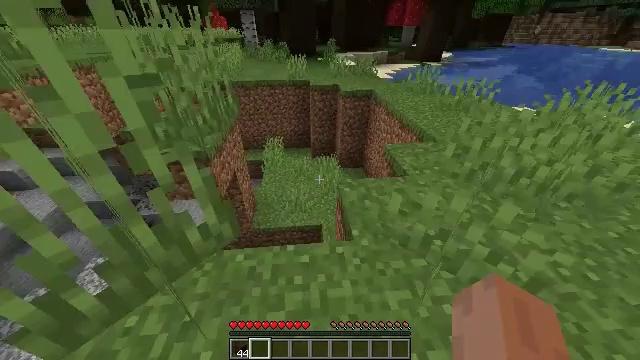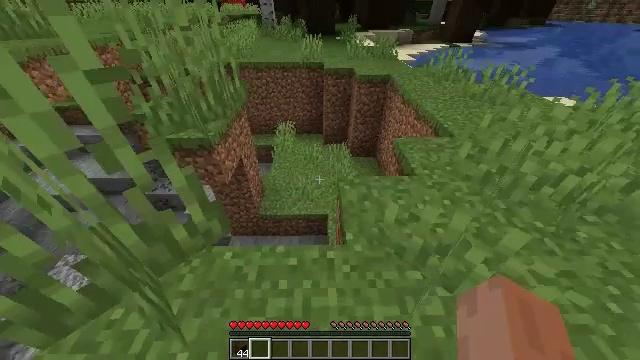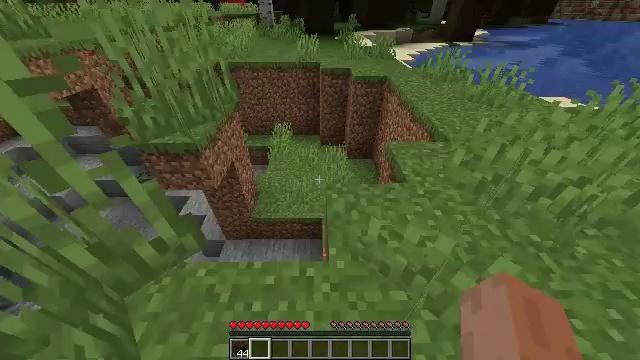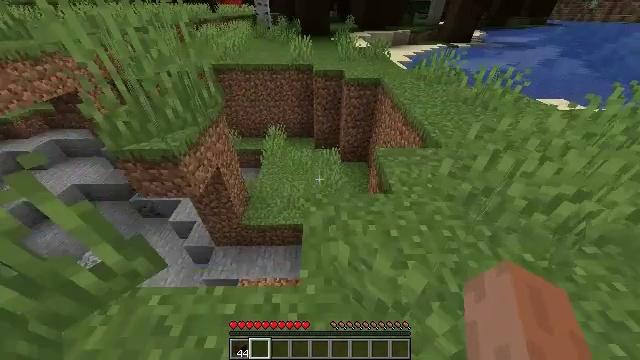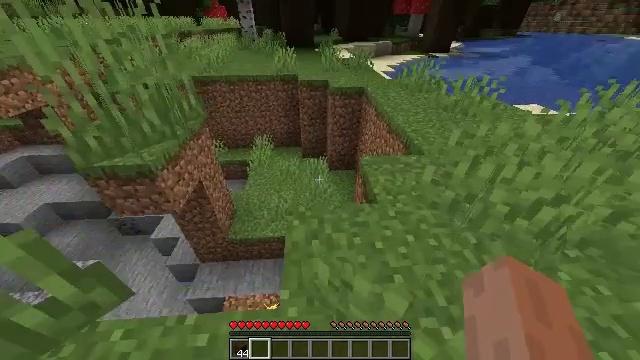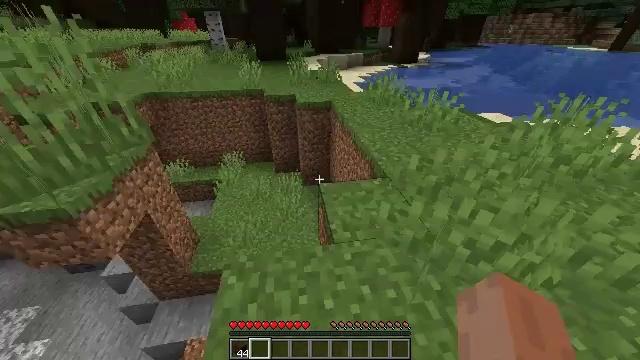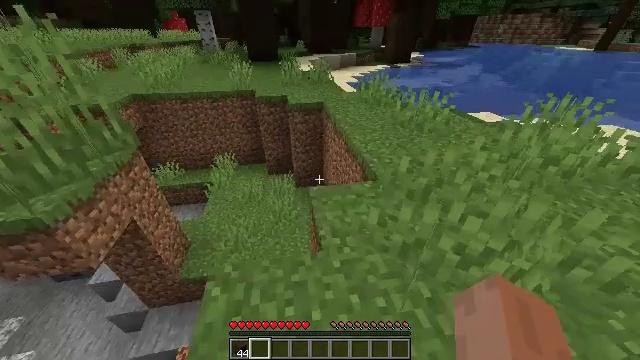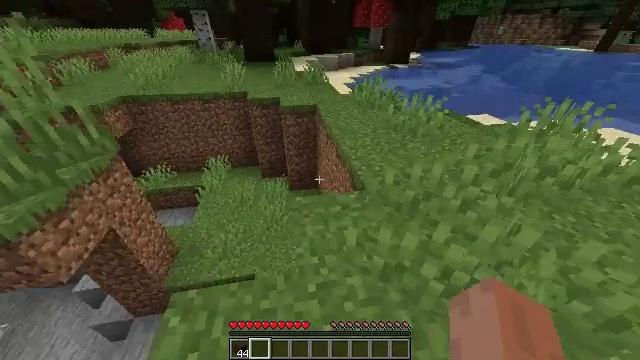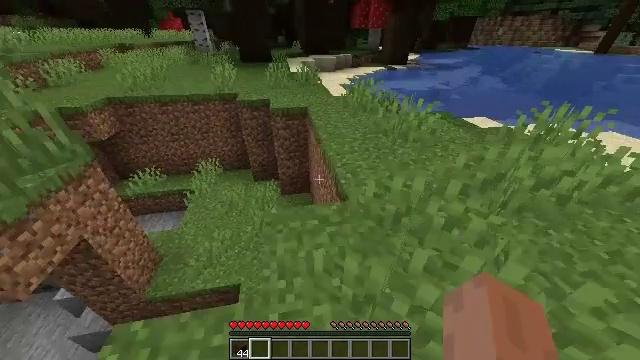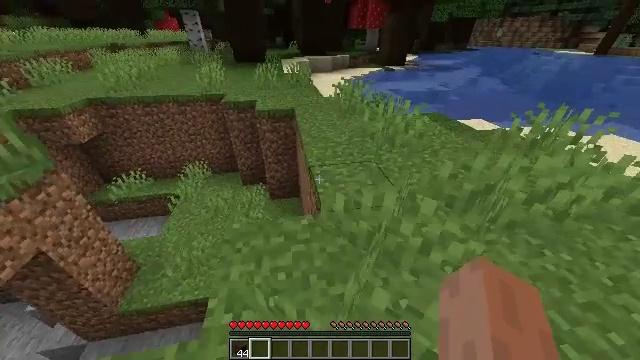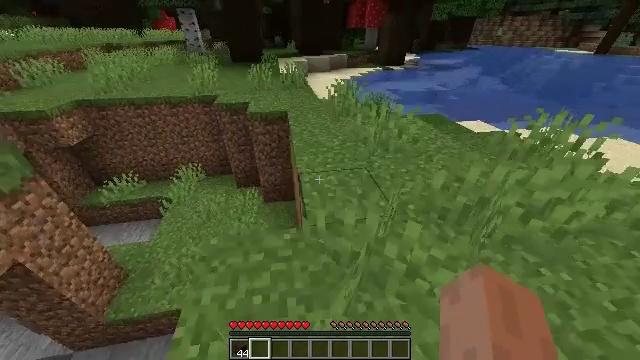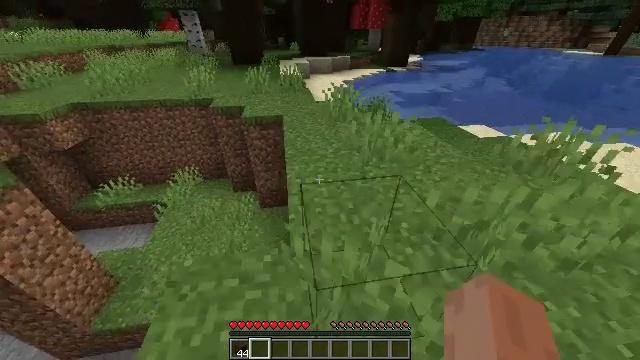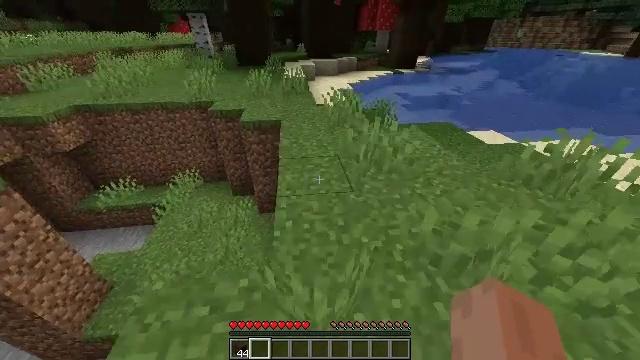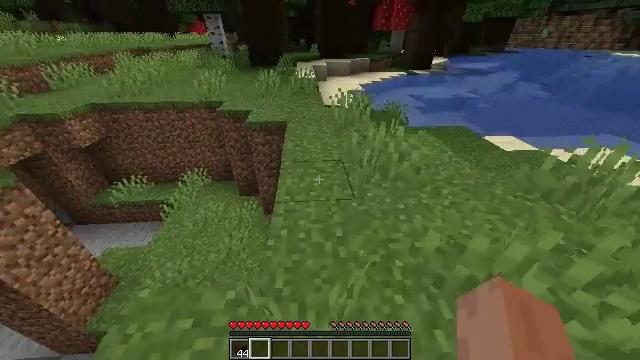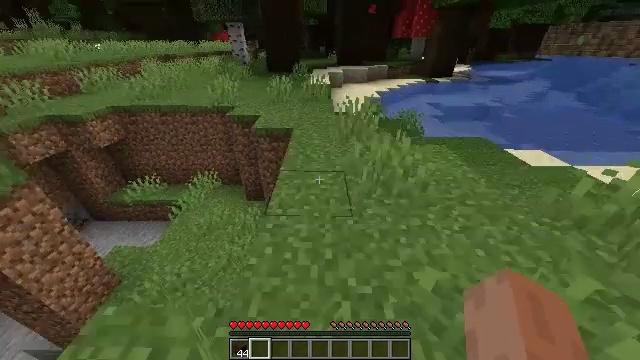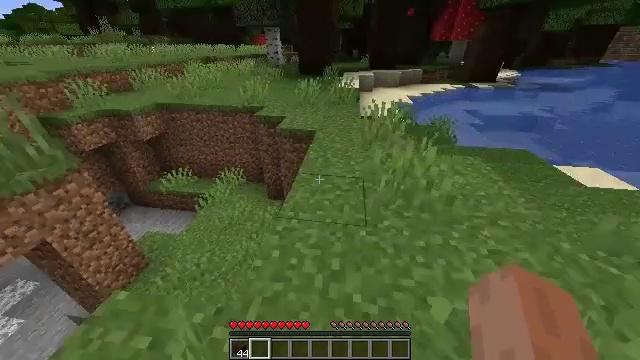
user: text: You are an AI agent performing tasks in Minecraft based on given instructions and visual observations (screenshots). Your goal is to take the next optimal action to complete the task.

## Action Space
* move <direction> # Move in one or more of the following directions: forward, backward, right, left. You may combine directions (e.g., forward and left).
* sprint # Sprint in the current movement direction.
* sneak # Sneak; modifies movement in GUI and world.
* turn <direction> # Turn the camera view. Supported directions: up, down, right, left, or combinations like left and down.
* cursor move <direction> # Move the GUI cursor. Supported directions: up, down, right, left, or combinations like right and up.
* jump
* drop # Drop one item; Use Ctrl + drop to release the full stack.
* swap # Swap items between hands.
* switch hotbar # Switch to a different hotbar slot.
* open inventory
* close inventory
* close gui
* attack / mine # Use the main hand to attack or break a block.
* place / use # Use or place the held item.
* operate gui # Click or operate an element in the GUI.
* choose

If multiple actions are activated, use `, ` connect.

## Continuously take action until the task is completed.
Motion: motion action
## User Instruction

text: Gather the peony by left-clicking.
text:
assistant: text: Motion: move forward and move right, turn left and down
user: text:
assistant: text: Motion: move forward and move right
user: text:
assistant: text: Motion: move forward and move right
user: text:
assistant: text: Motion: move forward and move right, turn right and up
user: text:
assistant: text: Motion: move forward and move right, turn right and up
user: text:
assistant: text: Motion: move forward and move right, turn right
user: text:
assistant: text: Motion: move forward and move right
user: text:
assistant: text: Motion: move forward and move right
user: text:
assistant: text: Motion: move forward and move right
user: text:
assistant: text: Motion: move forward and move right
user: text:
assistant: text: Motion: move forward and move right, turn left
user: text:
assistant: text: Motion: move forward and move right, turn left
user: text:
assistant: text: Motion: move forward and move right, turn left
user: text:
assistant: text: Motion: move forward and move right, turn left and up
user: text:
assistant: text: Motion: move forward and move right, turn left
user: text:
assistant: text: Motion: move forward and move right, turn left
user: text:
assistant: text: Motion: move forward and move right, turn left
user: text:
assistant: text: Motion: move forward and move right, turn left
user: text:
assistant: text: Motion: move forward and move right, turn left
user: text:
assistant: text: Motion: move forward and move right
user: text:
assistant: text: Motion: move forward and move right
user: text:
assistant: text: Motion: move forward and move right, turn left and up
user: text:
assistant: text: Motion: move forward and move right, turn left and up
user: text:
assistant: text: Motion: move forward and move right
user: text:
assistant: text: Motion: move forward and move right, turn left
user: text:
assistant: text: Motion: move forward and move right
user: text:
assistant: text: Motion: move forward and move right
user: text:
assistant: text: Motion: move forward and move right
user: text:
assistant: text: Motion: move forward and move right
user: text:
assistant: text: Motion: move forward and move right, sprint